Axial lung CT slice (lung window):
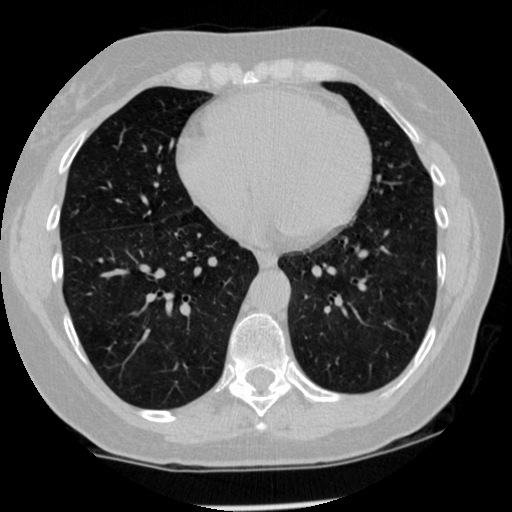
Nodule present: no